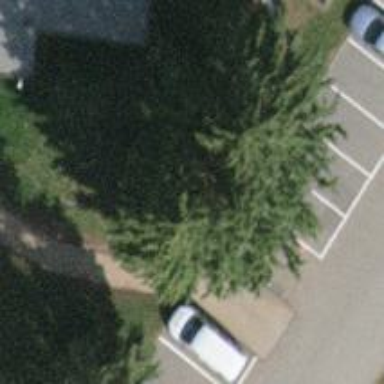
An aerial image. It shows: Needle-leaved tree in natural setting.